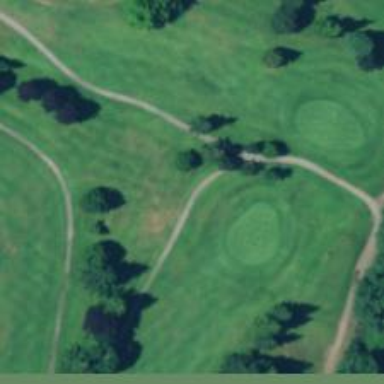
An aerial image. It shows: Service road designated as golf cart path.